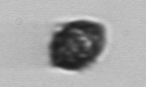
Label: Kryptoperidinium_triquetrum